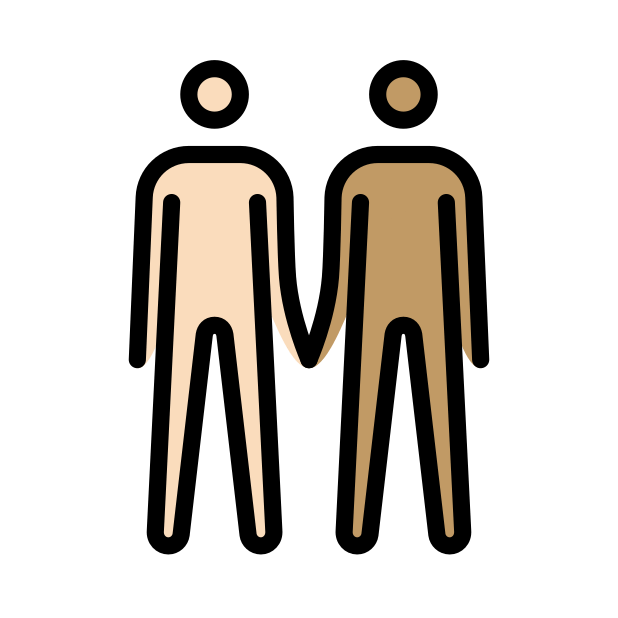
men holding hands: light skin tone, medium skin tone